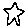
Label: star